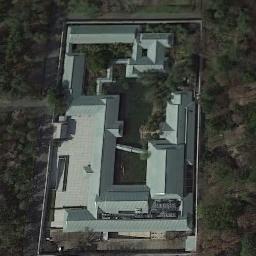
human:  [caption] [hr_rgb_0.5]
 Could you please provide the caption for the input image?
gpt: There are four trapezoidal lawns in front of the palace .

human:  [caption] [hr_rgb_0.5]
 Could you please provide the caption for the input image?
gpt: The green palace with some palaces of different sizes is surrounded by a forest .

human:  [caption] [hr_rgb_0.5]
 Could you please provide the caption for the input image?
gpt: There are many trees near the palace .

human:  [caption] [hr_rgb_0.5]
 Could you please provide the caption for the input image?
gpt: The palace is surrounded by trees .

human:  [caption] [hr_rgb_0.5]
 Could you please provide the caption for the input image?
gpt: There are many green trees beside the light-blue palace .